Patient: sex F, age 77
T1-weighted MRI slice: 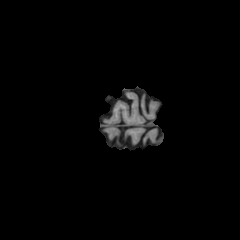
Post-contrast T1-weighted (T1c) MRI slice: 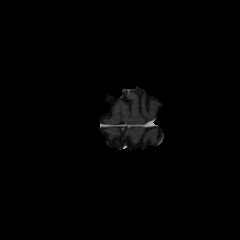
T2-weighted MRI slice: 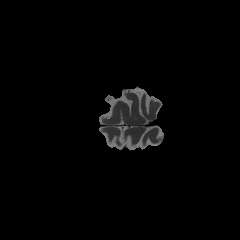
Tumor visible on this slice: no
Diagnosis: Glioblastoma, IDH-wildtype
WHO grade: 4